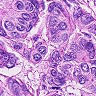
Metastatic tissue present: yes